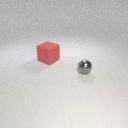
small gray metal sphere to the right of large red rubber cube